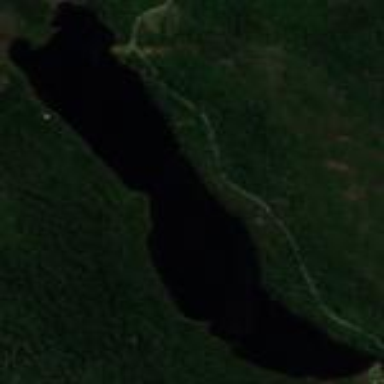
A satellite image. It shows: Serene lake.